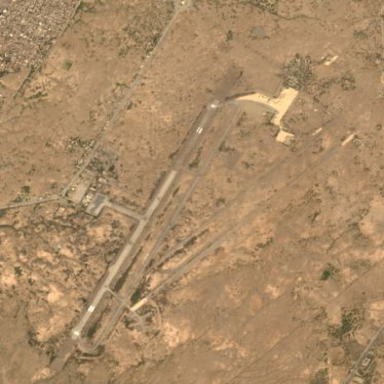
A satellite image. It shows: International airport with military/public aerodrome type.